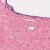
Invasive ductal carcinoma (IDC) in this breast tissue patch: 0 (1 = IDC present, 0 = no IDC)